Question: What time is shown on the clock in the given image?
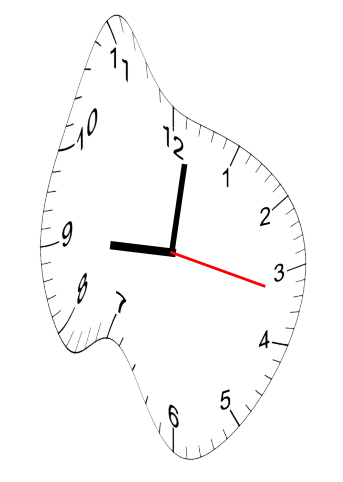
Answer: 09:01:17